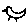
Label: bird